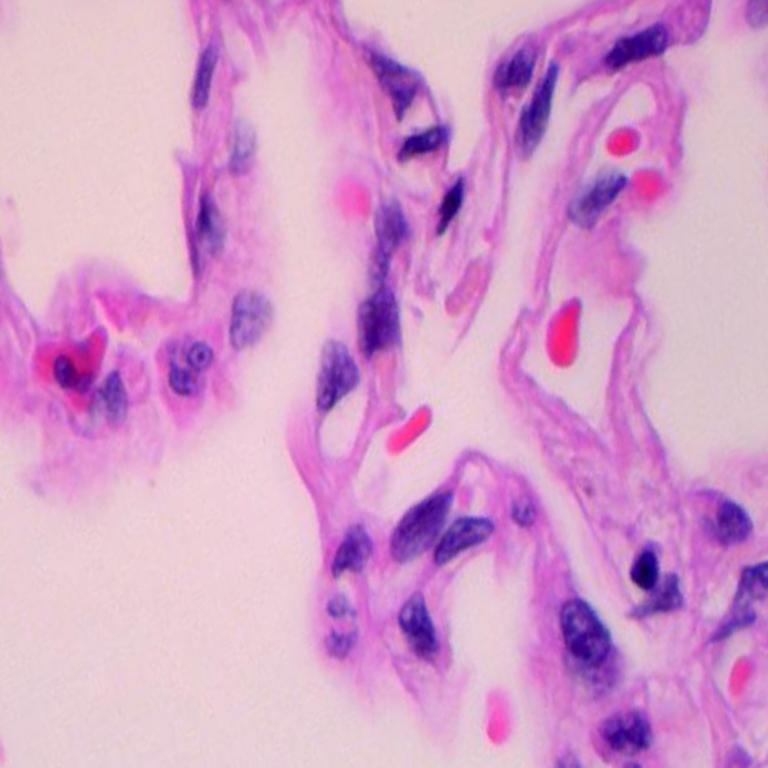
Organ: lung
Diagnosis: benign